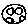
Label: moon